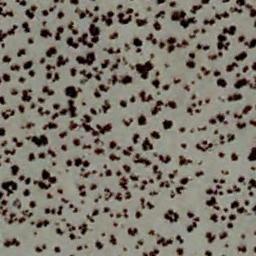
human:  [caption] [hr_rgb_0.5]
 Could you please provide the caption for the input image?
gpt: Chaparral is evenly distributed on the sand .

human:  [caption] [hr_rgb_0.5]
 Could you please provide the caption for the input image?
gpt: A lot of chaparrals grow in the desert .

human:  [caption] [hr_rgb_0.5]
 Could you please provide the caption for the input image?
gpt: The chaparral is consist of many dry bushes on the desert .

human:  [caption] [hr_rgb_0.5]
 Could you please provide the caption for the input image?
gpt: There are several trees and some weeds in this desert .

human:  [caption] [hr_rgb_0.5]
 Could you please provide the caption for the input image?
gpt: The chaparral is approximately evenly distributed .